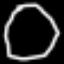
Label: octagon